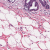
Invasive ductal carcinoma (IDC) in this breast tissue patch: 1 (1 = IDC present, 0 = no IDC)